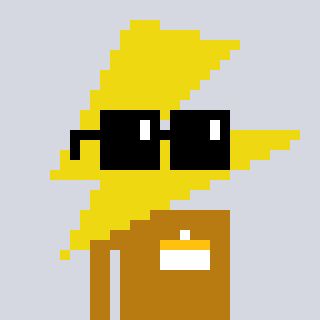
a pixel art character with square black sunglasses, a lightning bolt-shaped head and a gold-colored body on a cool background